Question: This is my first time using a database.
This is my database, it uses just Windows Authentication.

And I'm using the following code to try to connect to it and gather data:
'''
string connectionString = "user id=USERNAME;" +
"server=SERVERNAME;" +
"Trusted_Connection=yes;" +
"database=claytonDatabase; " +
"connection timeout=30";
try
{
SqlConnection thisConnection = new SqlConnection(connectionString);
thisConnection.Open();
string Get_Data = "SELECT * FROM dbo.location";
SqlCommand cmd = new SqlCommand(Get_Data);
SqlDataAdapter sda = new SqlDataAdapter(cmd);
DataTable dt = new DataTable("locationTable");
sda.Fill(dt); // this line kills it
foreach (DataRow dataRow in dt.Rows)
{
foreach (var item in dataRow.ItemArray)
{
Console.WriteLine(item);
}
}
}
catch(Exception ex)
{
MessageBox.Show("db error" + ex.ToString());
}
'''
The 'sda.Fill(dt);' line is what breaks the program, resulting in this error if I don't use the 'try' statement:
> An unhandled exception of type
'System.Windows.Markup.XamlParseException' occurred in
PresentationFramework.dllAdditional information: 'The invocation of the constructor on type
'clayton.MainWindow' that matches the specified binding constraints
threw an exception.' Line number '3' and line position '9'.If there is a handler for this exception, the program may be safely
continued.
And this if I do use the try:
'''
at line 0</StackTrace><ExceptionString>System.Windows.Markup.XamlParseException: 'The invocation of the constructor on type 'clayton.MainWindow' that matches the specified binding constraints threw an exception.' Line number '3' and line position '9'. ---&amp;gt; System.InvalidOperationException: Fill: SelectCommand.Connection property has not been initialized.
at System.Data.Common.DbDataAdapter.GetConnection3(DbDataAdapter adapter, IDbCommand command, String method)
at System.Data.Common.DbDataAdapter.FillInternal(DataSet dataset, DataTable[] datatables, Int32 startRecord, Int32 maxRecords, String srcTable, IDbCommand command, CommandBehavior behavior)
at System.Data.Common.DbDataAdapter.Fill(DataTable[] dataTables, Int32 startRecord, Int32 maxRecords, IDbCommand command, CommandBehavior behavior)
at System.Data.Common.DbDataAdapter.Fill(DataTable dataTable)
at clayton.MainWindow.ConnectToDatabase() in c:\Users\cclayto\Desktop\C#\clayton\clayton\MainWindow.xaml.cs:line 87
at clayton.MainWindow..ctor() in c:\Users\cclayto\Desktop\C#\clayton\clayton\MainWindow.xaml.cs:line 34
--- End of inner exception stack trace ---
'''
I'm not sure how to even test if the problem is with the 'Fill' command or if I'm not actually connecting successfully at all to the SQL database. Any suggestions would be very helpful!
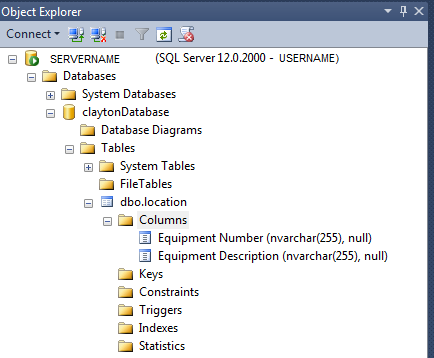
Answer: You never set the connection string on the CMD object you create
'''
cmd.Connection = thisConnection
'''
The error message, although somewhat cryptic, does tell you what the error was...
at line 0System.Windows.Markup.XamlParseException:
'The invocation of the constructor on type 'clayton.MainWindow' that matches the specified binding constraints threw an exception.' Line number '3' and line position '9'. ---> System.InvalidOperationException: Fill: